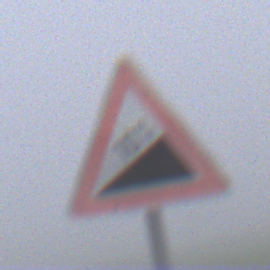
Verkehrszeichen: Steigung10
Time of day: MorningAfternoon
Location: Outdoor (RoadRail)
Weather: Overcast
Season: NotSpecified
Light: Natural